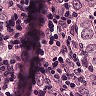
Metastatic tissue present: yes